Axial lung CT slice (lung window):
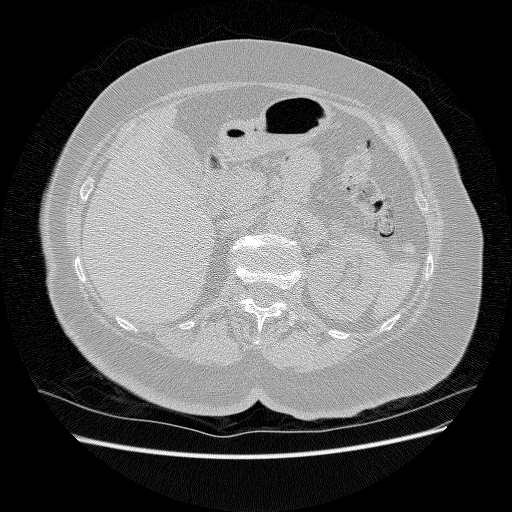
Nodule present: no